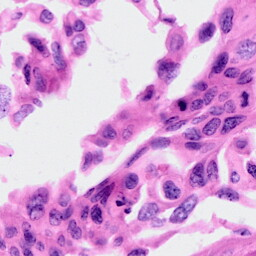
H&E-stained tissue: Cervix